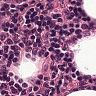
Metastatic tissue present: no